Question: I am trying to add Toolbar and a right drawer to the well-known <URL> by Google, but for some reason the Toolbar is not visible:

My complete project is <URL>.
Here is the XML layout file <URL>:
'''
<android.support.v4.widget.DrawerLayout
xmlns:android="http://schemas.android.com/apk/res/android"
android:id="@+id/drawer_layout"
android:layout_width="match_parent"
android:layout_height="match_parent">
<RelativeLayout
android:layout_width="match_parent"
android:layout_height="match_parent">
<android.support.v7.widget.Toolbar
xmlns:android="http://schemas.android.com/apk/res/android"
android:id="@+id/toolbar"
android:layout_width="match_parent"
android:layout_height="wrap_content"
android:background="#FFF"
android:theme="@style/ThemeOverlay.AppCompat.Dark" />
<FrameLayout
android:id="@+id/content_frame"
android:layout_width="match_parent"
android:layout_height="match_parent" />
</RelativeLayout>
<ListView
android:id="@+id/left_drawer"
android:layout_width="240dp"
android:layout_height="match_parent"
android:layout_gravity="start"
android:choiceMode="singleChoice"
android:divider="@android:color/transparent"
android:dividerHeight="0dp"
android:background="#111"/>
<ListView
android:id="@+id/right_drawer"
android:layout_width="180dp"
android:layout_height="match_parent"
android:layout_gravity="end"
android:choiceMode="singleChoice"
android:divider="@android:color/transparent"
android:dividerHeight="0dp"
android:background="#CCC"/>
</android.support.v4.widget.DrawerLayout>
'''
And here is the <URL> with added 'mToolbar' and 'mActionList':
'''
public class MainActivity extends AppCompatActivity {
private Toolbar mToolbar;
private DrawerLayout mDrawerLayout;
private ListView mDrawerList;
private ListView mActionList;
private ActionBarDrawerToggle mDrawerToggle;
private String[] mPlanetTitles;
private String[] mActions;
private TypedArray mIcons;
@Override
protected void onCreate(Bundle savedInstanceState) {
super.onCreate(savedInstanceState);
setContentView(R.layout.activity_main);
mPlanetTitles = getResources().getStringArray(R.array.planets_array);
mActions = getResources().getStringArray(R.array.music_actions);
mIcons = getResources().obtainTypedArray(R.array.music_icons);
mToolbar = (Toolbar) findViewById(R.id.toolbar);
setSupportActionBar(mToolbar);
mDrawerLayout = (DrawerLayout) findViewById(R.id.drawer_layout);
mDrawerList = (ListView) findViewById(R.id.left_drawer);
mActionList = (ListView) findViewById(R.id.right_drawer);
mDrawerList.setAdapter(new ArrayAdapter<String>(this, R.layout.drawer_list_item, mPlanetTitles) {
@Override
public View getView(int position, View convertView, ViewGroup parent) {
TextView view = (TextView) super.getView(position, convertView, parent);
view.setCompoundDrawablePadding(16);
view.setCompoundDrawablesWithIntrinsicBounds(R.drawable.ic_stars_white_24dp, 0, 0, 0);
return view;
}
});
mActionList.setAdapter(new ArrayAdapter<String>(this, android.R.layout.simple_list_item_1, mActions) {
@Override
public View getView(int position, View convertView, ViewGroup parent) {
TextView view = (TextView) super.getView(position, convertView, parent);
view.setCompoundDrawablePadding(16);
int res = mIcons.getResourceId(position, R.drawable.ic_menu_black_24dp);
view.setCompoundDrawablesWithIntrinsicBounds(res, 0, 0, 0);
return view;
}
});
// enable ActionBar app icon to behave as action to toggle nav drawer
getSupportActionBar().setDisplayHomeAsUpEnabled(true);
getSupportActionBar().setHomeButtonEnabled(true);
// ActionBarDrawerToggle ties together the the proper interactions
// between the sliding drawer and the action bar app icon
mDrawerToggle = new ActionBarDrawerToggle(
this, /* host Activity */
mDrawerLayout, /* DrawerLayout object */
mToolbar,
R.string.drawer_open, /* "open drawer" description for accessibility */
R.string.drawer_close /* "close drawer" description for accessibility */
) {
public void onDrawerClosed(View view) {
mToolbar.setTitle(mTitle);
invalidateOptionsMenu(); // creates call to onPrepareOptionsMenu()
}
public void onDrawerOpened(View drawerView) {
mToolbar.setTitle(mDrawerTitle);
invalidateOptionsMenu(); // creates call to onPrepareOptionsMenu()
}
};
mDrawerLayout.setDrawerListener(mDrawerToggle);
if (savedInstanceState == null) {
selectItem(0);
}
}
'''
Please advise, what is missing here - why isn't the Toolbar visible?
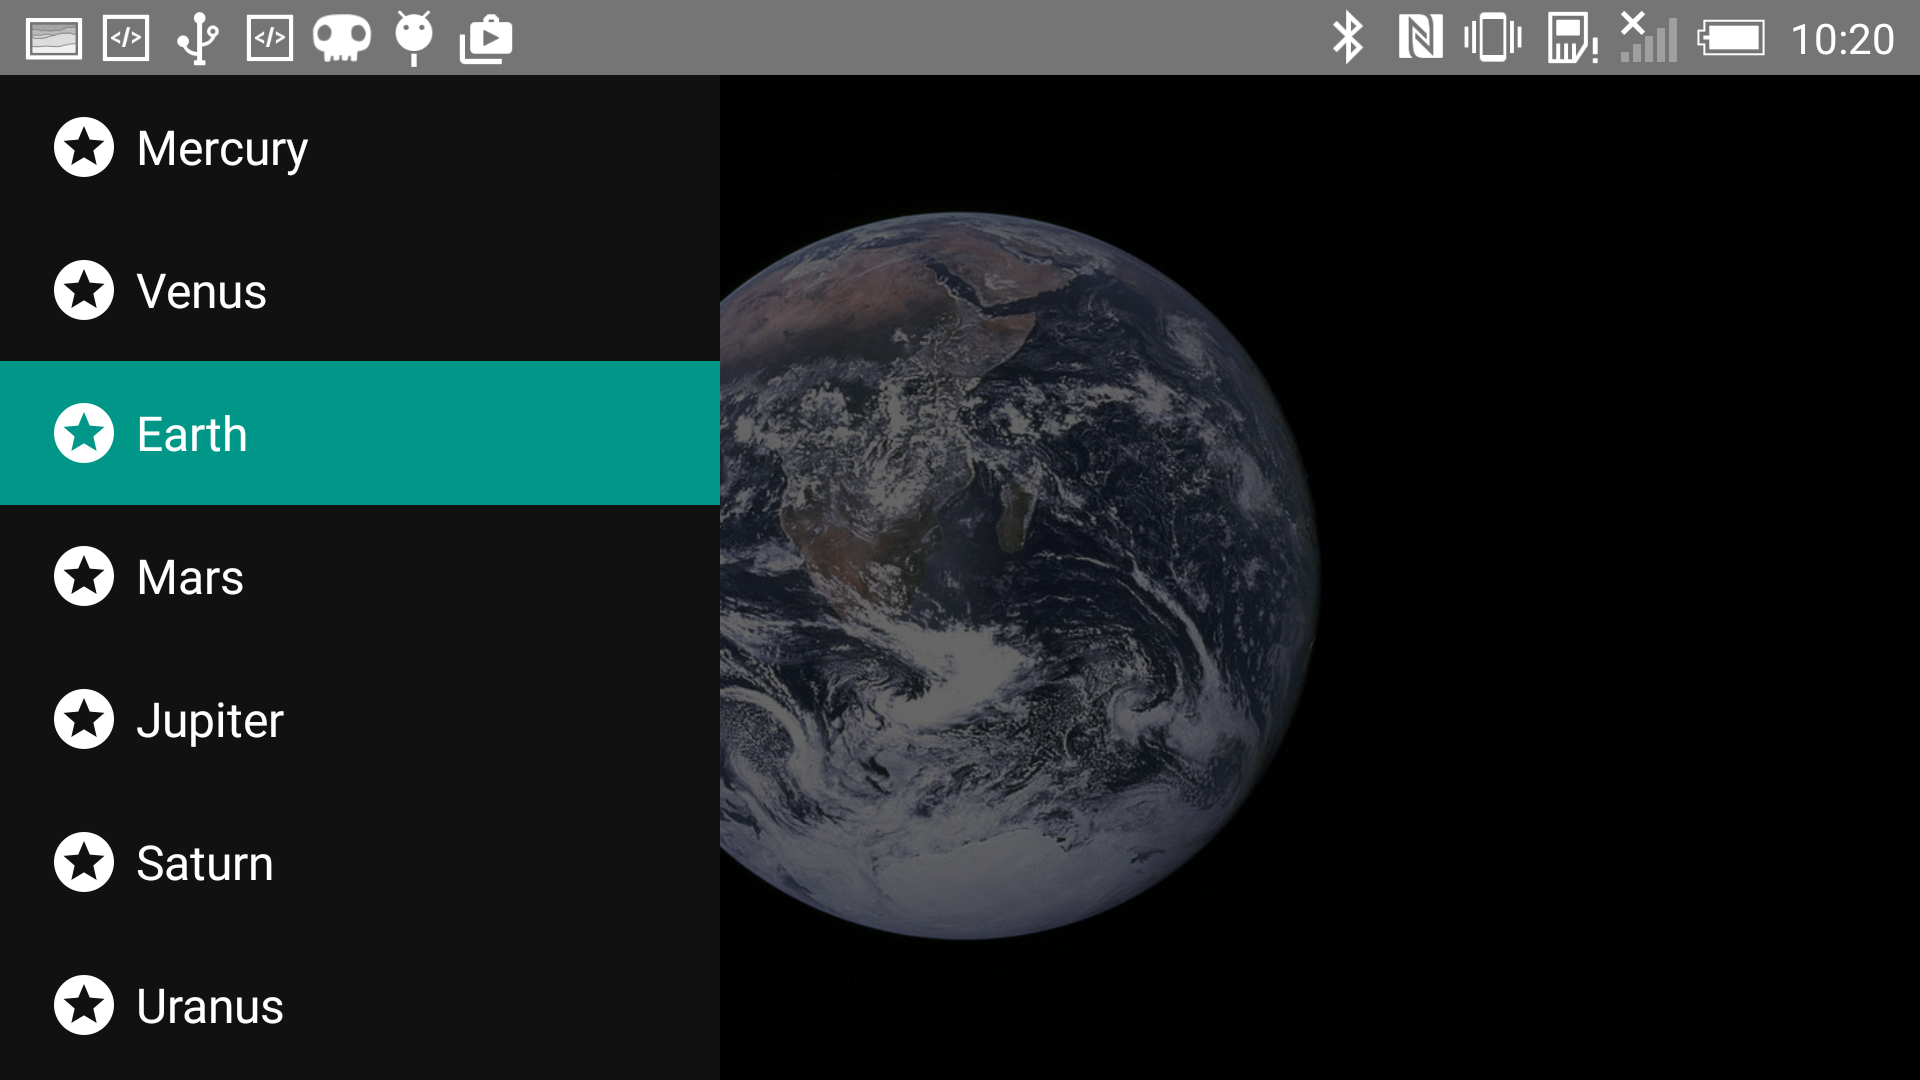
Answer: You have added 'Toolbar' within 'RelativeLayout' and will need to specify its position or else the 'FrameLayout' will occupy the entire screen. Just add 'android:layout_below="@id/toolbar"' in the Framelayout to position the FrameLayout below the toolbar.
Corrected code below:
'''
<android.support.v4.widget.DrawerLayout
xmlns:android="http://schemas.android.com/apk/res/android"
android:id="@+id/drawer_layout"
android:layout_width="match_parent"
android:layout_height="match_parent">
<RelativeLayout
android:layout_width="match_parent"
android:layout_height="match_parent">
<android.support.v7.widget.Toolbar
xmlns:android="http://schemas.android.com/apk/res/android"
android:id="@+id/toolbar"
android:layout_width="match_parent"
android:layout_height="wrap_content"
android:background="#FFF"
android:theme="@style/ThemeOverlay.AppCompat.Dark" />
<FrameLayout
android:id="@+id/content_frame"
android:layout_below="@id/toolbar" //added this
android:layout_width="match_parent"
android:layout_height="match_parent" />
</RelativeLayout>
...................
...................
</android.support.v4.widget.DrawerLayout>
'''
Since you have just 2 views which need to be vertically oriented you can just replace 'RelativeLayout' with 'LinearLayout' with vertical orientation.